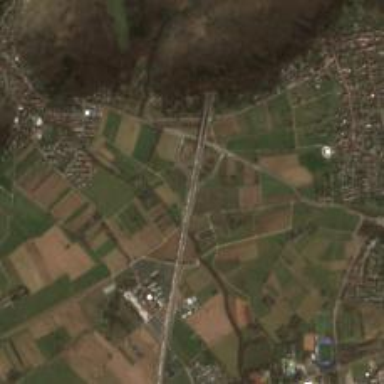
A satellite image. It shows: Motorway junction.